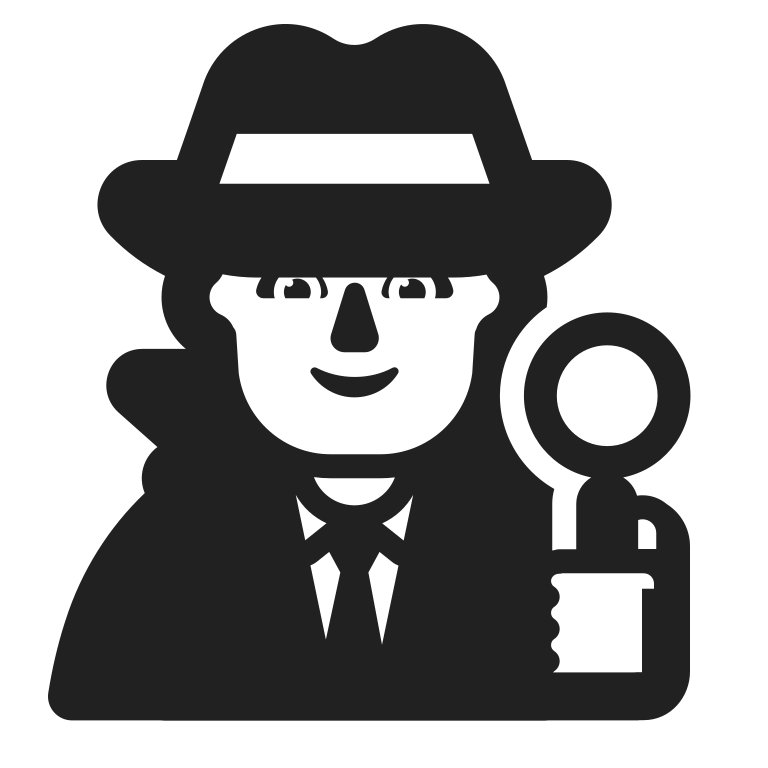
detective high contrast default